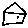
Label: house